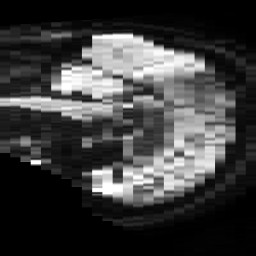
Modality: TRACE
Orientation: sagittal
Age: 65
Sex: male
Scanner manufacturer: philips
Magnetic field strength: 3 T
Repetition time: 3.986 s
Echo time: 0.06119 s